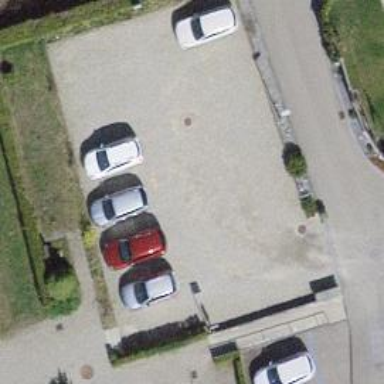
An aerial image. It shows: Parking aisle designated as service road.